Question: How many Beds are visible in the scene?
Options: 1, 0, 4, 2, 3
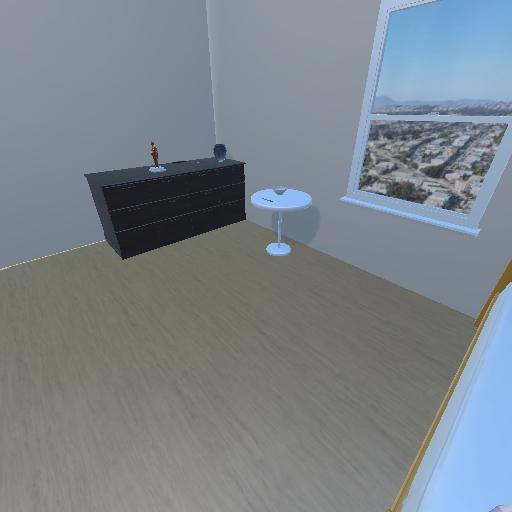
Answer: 1